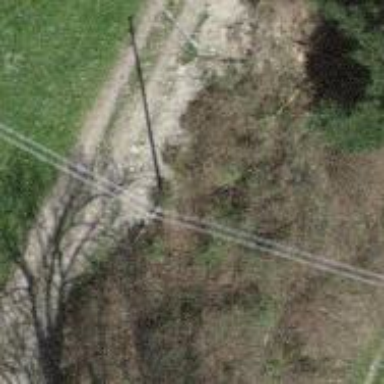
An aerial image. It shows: Minor power line.